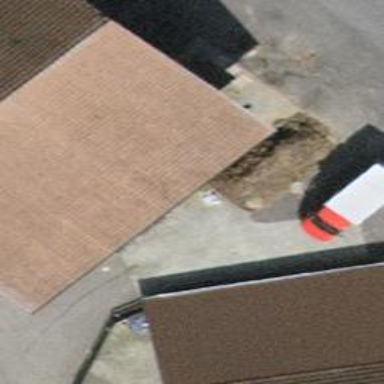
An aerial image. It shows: View of roof of building.